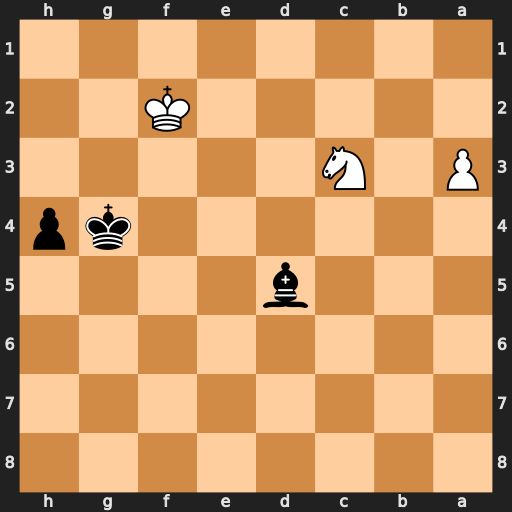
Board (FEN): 8/8/8/3b4/6kp/P1N5/5K2/8
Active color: b
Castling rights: -
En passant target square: -
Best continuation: Bf3 Ne2 h3 Ng1 h2 Nxf3 h1=Q